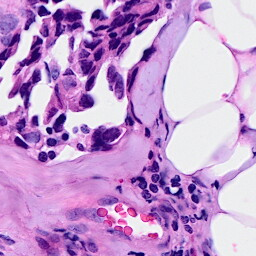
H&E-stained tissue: Breast